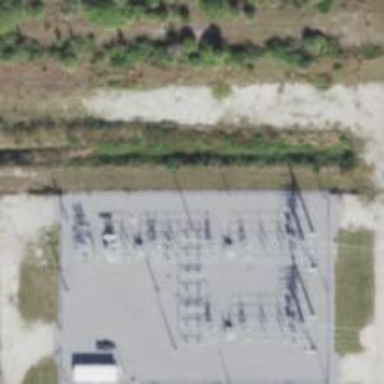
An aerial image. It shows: Switch for power supply.